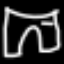
Label: pants